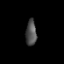
Tissue: prostate
Cell type: Fibroblasts
Senescence score: 0.849
Nuclear area (px): 272
Mean DAPI intensity: 78.849